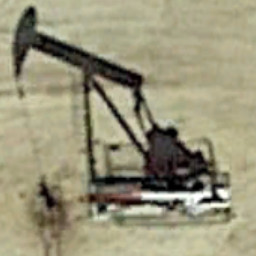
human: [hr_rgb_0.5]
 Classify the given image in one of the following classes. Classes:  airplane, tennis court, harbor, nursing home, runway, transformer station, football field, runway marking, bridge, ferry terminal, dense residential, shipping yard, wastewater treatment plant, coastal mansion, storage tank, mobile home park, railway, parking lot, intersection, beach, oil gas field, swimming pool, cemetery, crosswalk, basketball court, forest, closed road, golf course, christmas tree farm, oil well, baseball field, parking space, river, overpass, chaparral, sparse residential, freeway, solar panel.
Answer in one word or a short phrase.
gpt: oil well